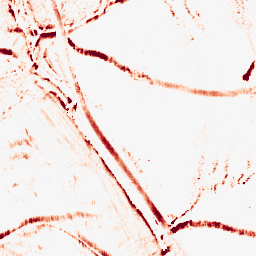
Category: morphological
Decomposition family: morphological_rect
Decomposition parameters: operation: opening
width: 5
height: 10
Upsampling method: sinc_hamming
Upsampling parameters: scale: 2
kernel_size: 4
Upsampling scale: 2